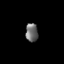
Tissue: lung
Cell type: Epithelial cells
Senescence score: 0.2026
Nuclear area (px): 222
Mean DAPI intensity: 110.351